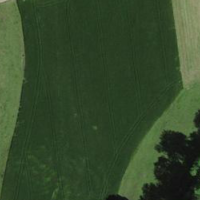
EUNIS habitat code: 25
Species observed at this site:
Sisymbrium officinale